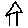
Label: house